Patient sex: M
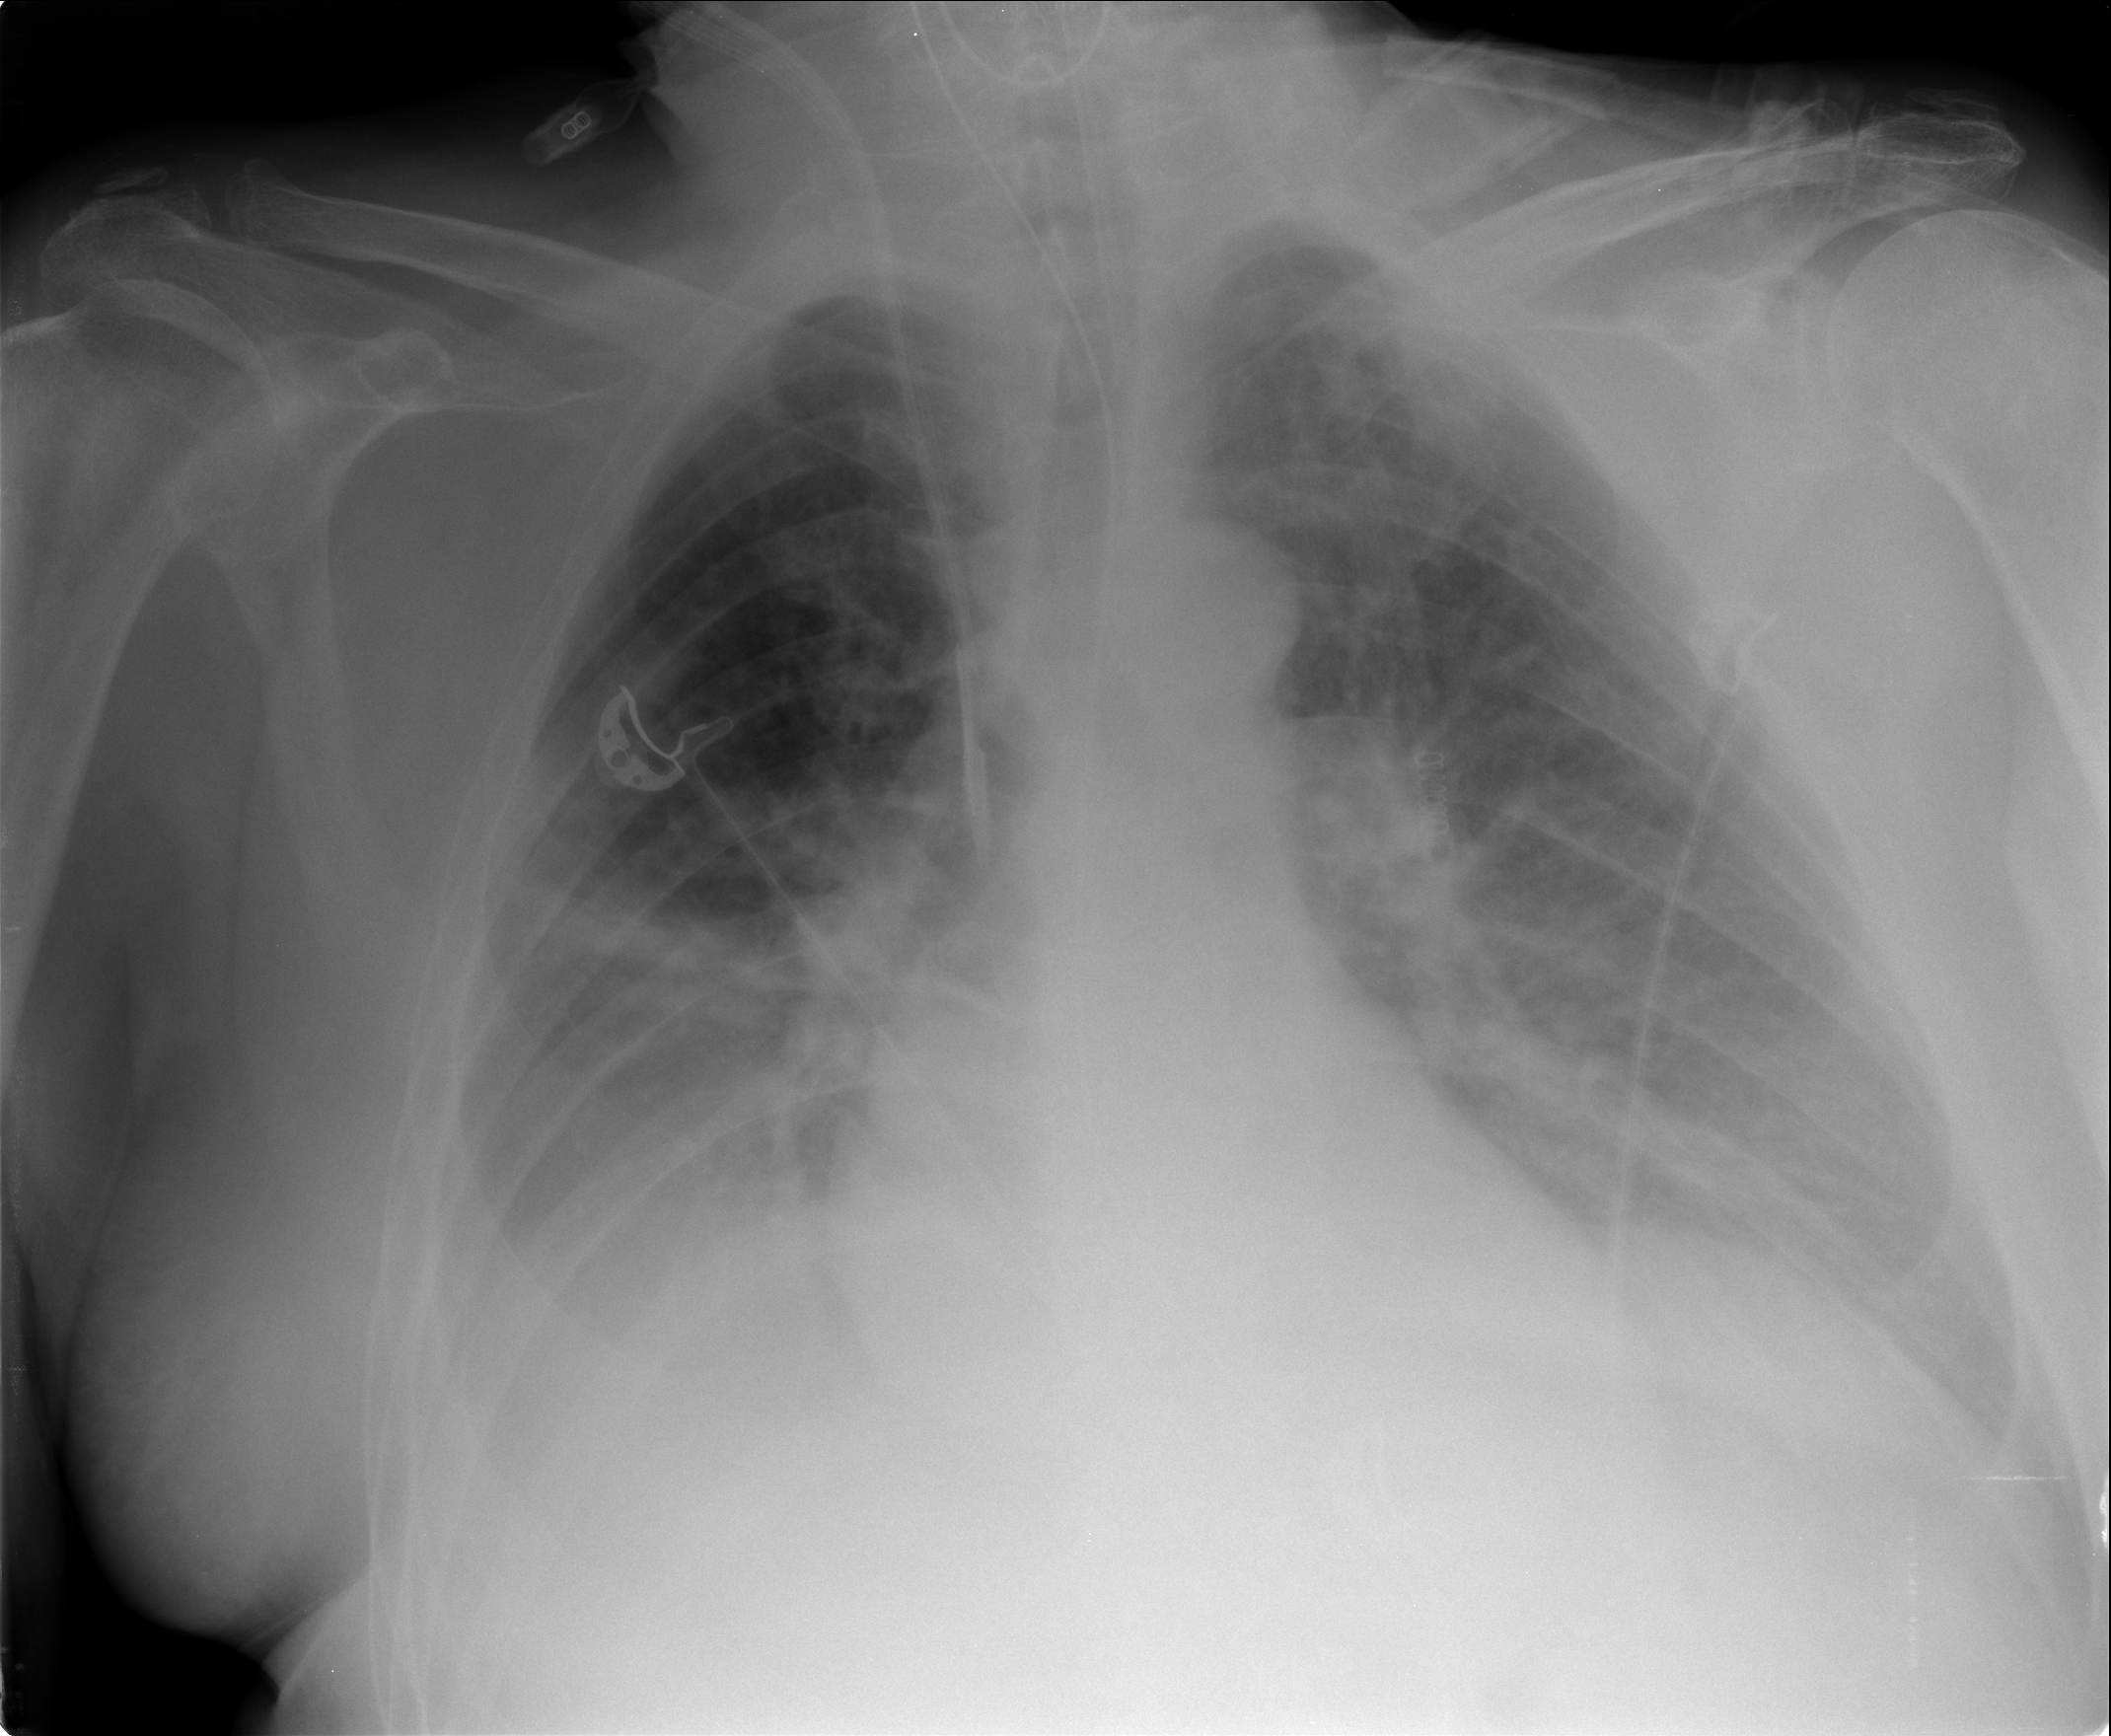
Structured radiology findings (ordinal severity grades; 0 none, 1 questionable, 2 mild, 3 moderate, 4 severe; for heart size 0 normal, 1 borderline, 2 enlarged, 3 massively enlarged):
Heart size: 0
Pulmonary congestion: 2
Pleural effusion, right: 2
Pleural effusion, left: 2
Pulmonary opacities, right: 0
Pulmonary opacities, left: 0
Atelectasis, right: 3
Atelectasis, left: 2